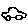
Label: car